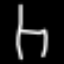
Label: chair